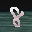
Label: 8